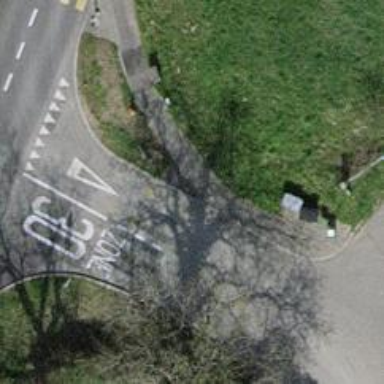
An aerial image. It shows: Asphalt sidewalk along the footway.